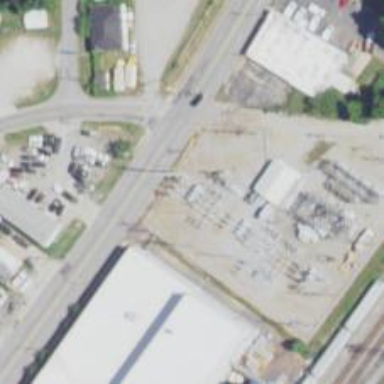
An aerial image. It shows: Switch used for power control.